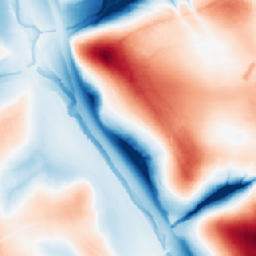
Category: trend_removal
Decomposition family: local_polynomial
Decomposition parameters: window_size: 101
degree: 1
Upsampling method: area
Upsampling parameters: scale: 8
Upsampling scale: 8